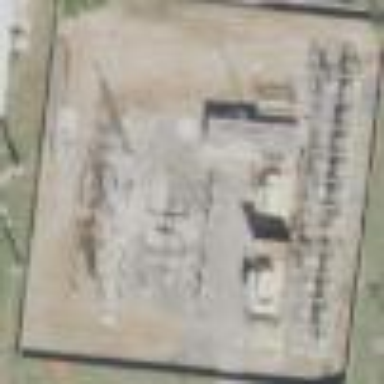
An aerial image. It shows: Outdoor power substation at the transmission level.